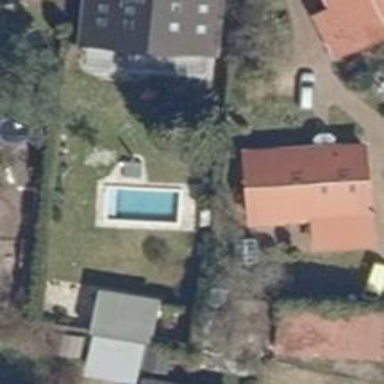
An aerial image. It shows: Swimming pool located in leisure land.